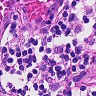
Metastatic tissue present: no